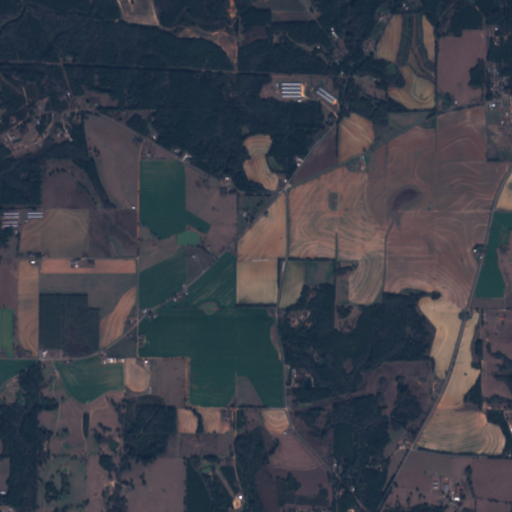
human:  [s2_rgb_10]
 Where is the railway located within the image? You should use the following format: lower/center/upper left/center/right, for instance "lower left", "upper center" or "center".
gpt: The railway is located in the upper left of the image.
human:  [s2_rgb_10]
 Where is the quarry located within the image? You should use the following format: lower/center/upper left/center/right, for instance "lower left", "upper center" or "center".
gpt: There is no quarry in the image.